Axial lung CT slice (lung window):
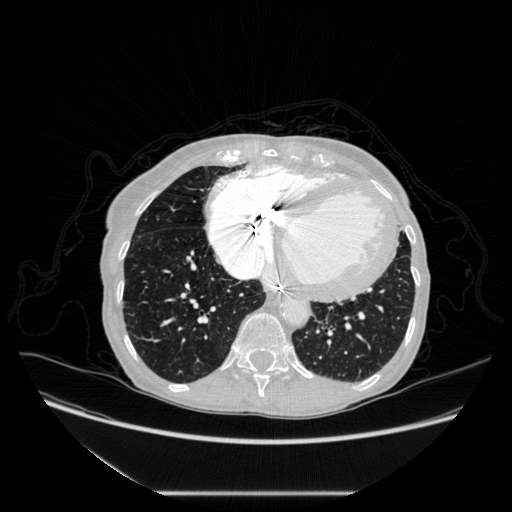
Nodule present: no